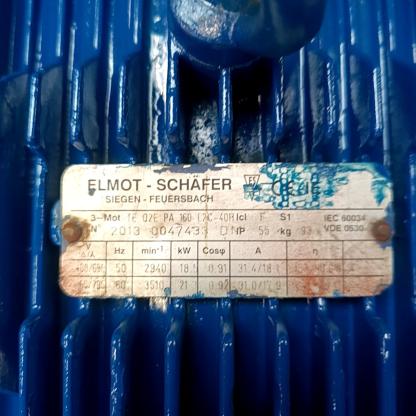
Klasa: tabliczka-znamionowa